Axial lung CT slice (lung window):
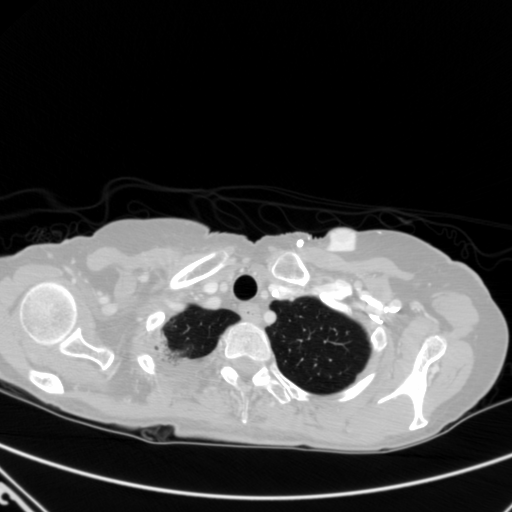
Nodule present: no